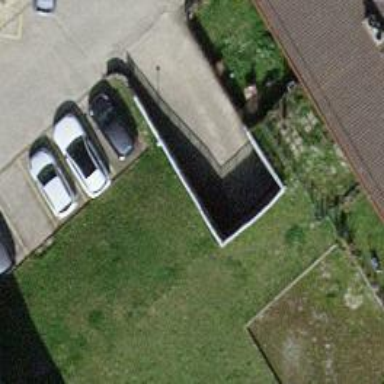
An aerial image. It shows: Parking entrance.